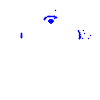
Particle: electron